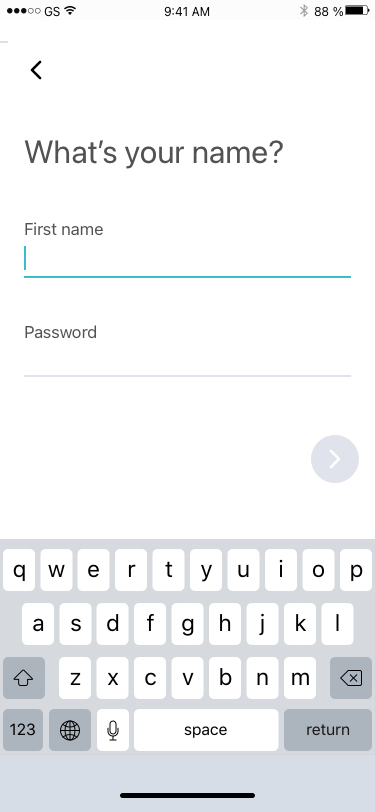
Text in this UI design:
88 %
9:41 AM
GS
What’s your name?
First name
Password